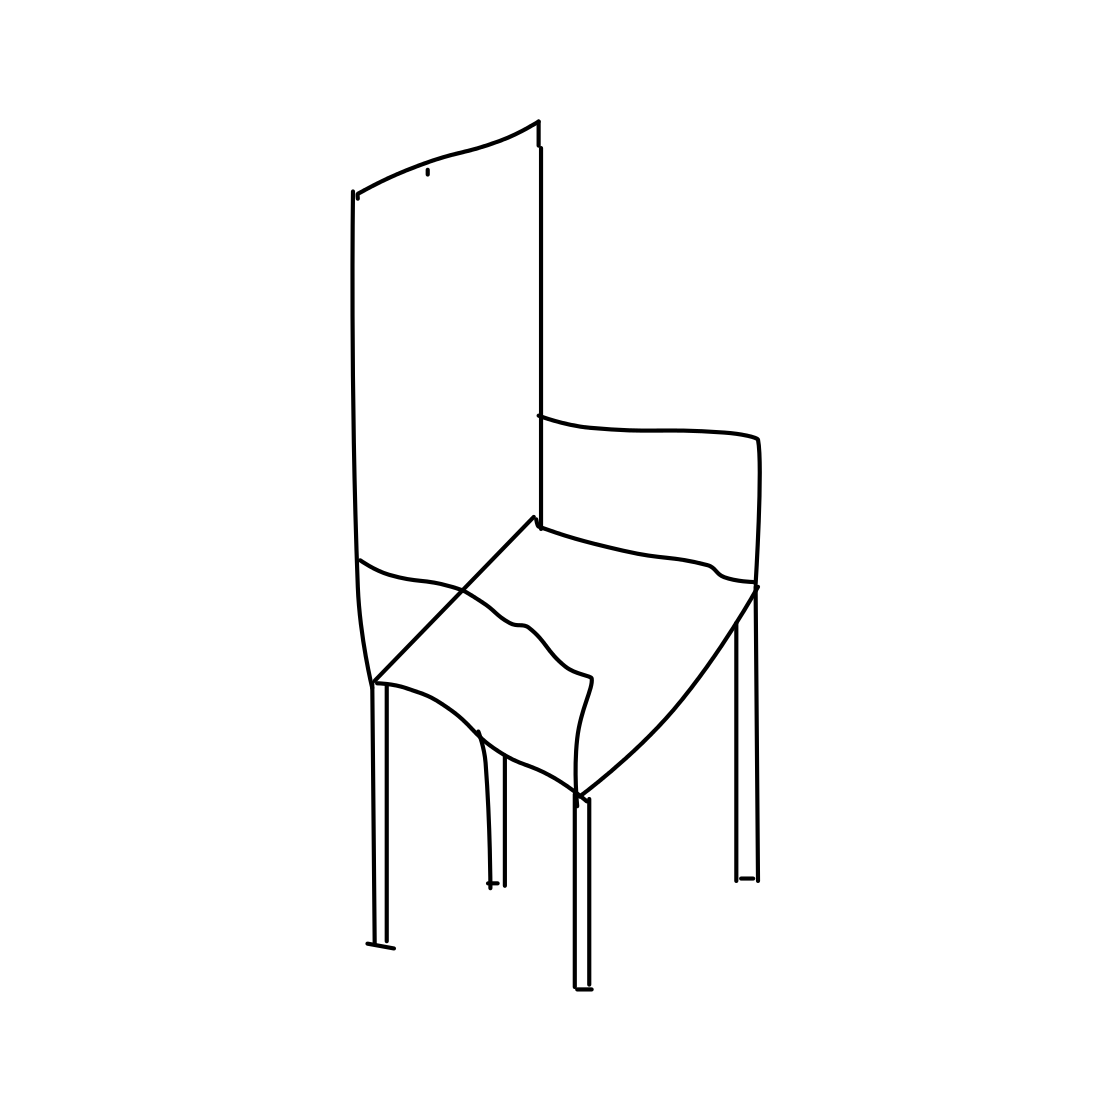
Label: armchair